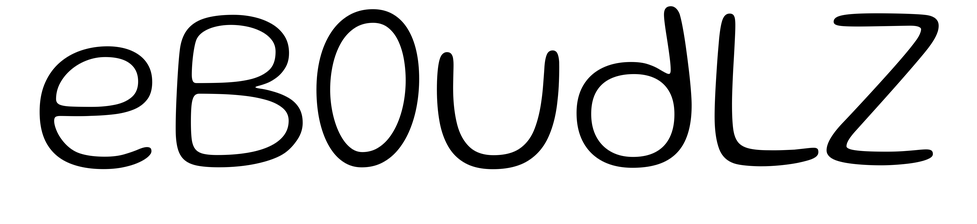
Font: Gluten_ExtraLight